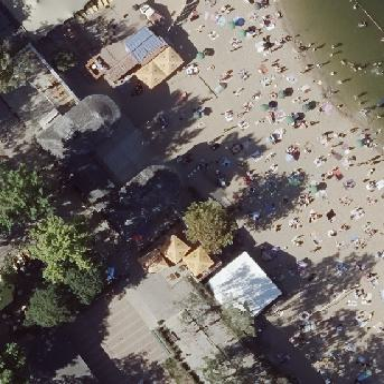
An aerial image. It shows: Kiosk.